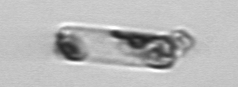
Label: Guinardia_delicatula